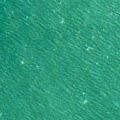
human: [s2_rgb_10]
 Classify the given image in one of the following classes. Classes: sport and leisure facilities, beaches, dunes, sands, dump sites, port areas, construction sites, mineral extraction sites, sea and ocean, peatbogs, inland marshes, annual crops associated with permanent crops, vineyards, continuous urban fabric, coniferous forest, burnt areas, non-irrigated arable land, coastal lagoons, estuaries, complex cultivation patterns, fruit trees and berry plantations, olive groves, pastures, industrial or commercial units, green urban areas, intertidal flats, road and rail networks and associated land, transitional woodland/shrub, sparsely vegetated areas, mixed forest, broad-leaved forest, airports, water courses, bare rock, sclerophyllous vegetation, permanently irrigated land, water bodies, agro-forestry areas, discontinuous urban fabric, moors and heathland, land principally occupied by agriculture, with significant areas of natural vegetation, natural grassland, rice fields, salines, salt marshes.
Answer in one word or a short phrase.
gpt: sea and ocean